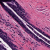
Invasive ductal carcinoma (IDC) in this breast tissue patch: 0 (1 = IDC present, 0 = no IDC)